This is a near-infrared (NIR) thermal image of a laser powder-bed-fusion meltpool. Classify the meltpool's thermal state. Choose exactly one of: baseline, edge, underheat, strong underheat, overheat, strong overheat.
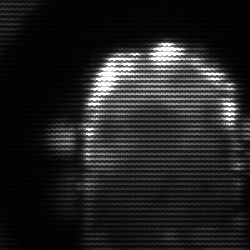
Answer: baseline